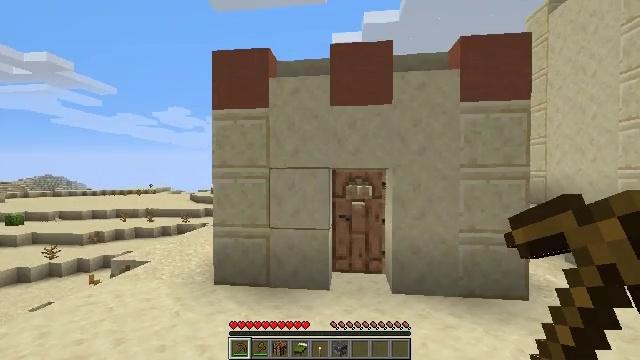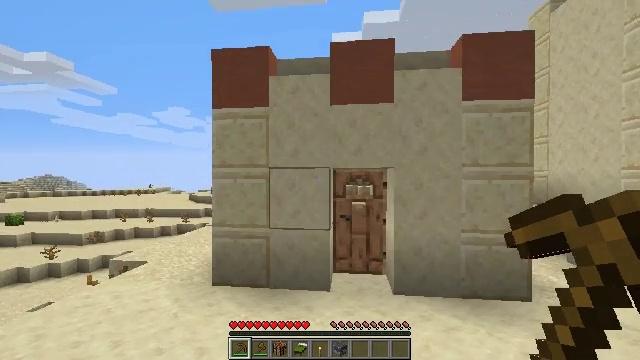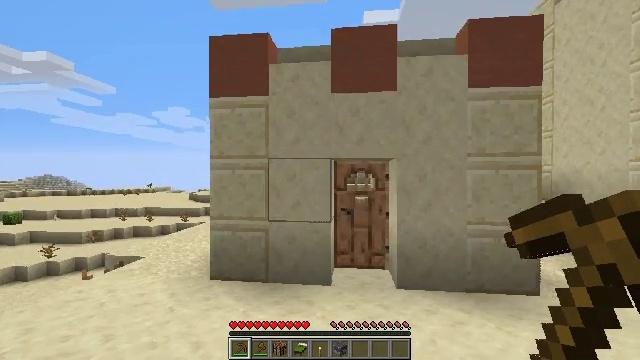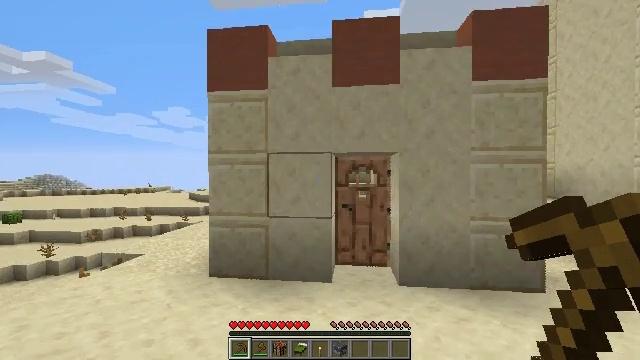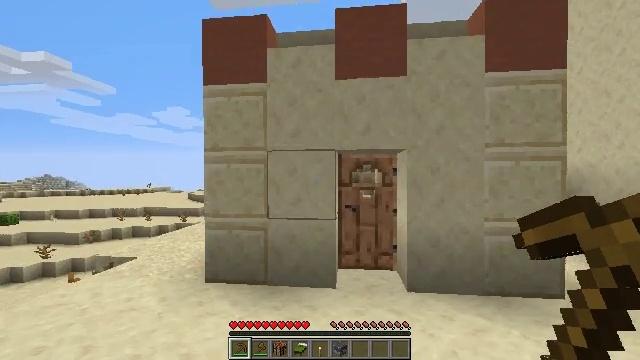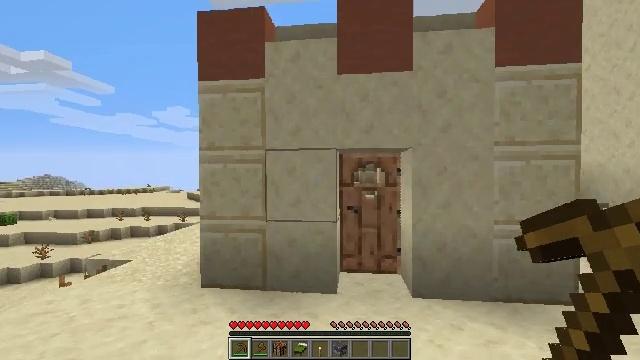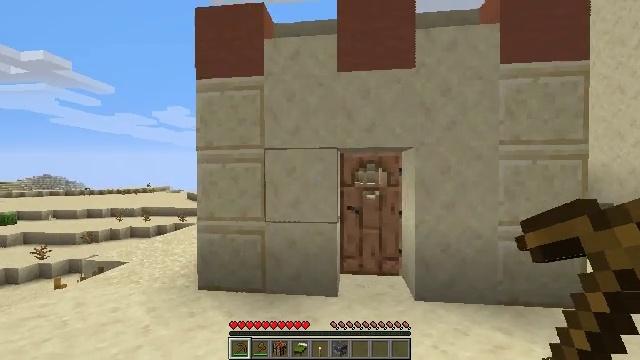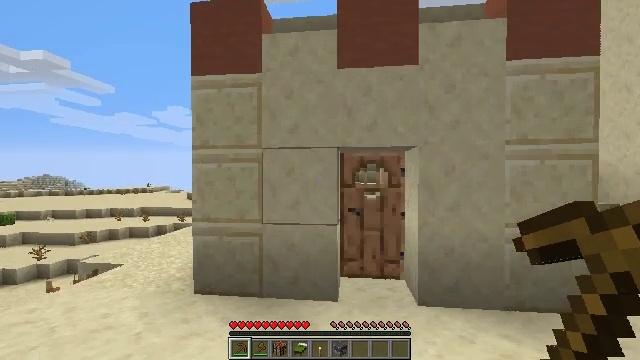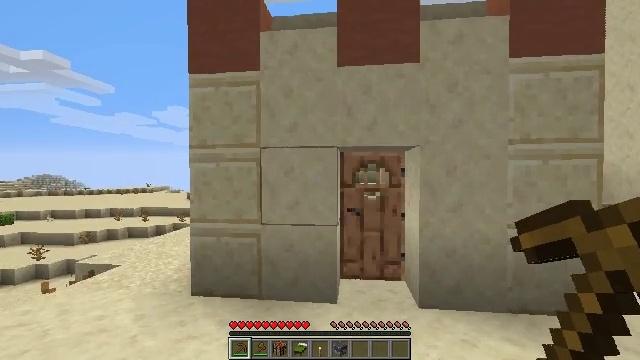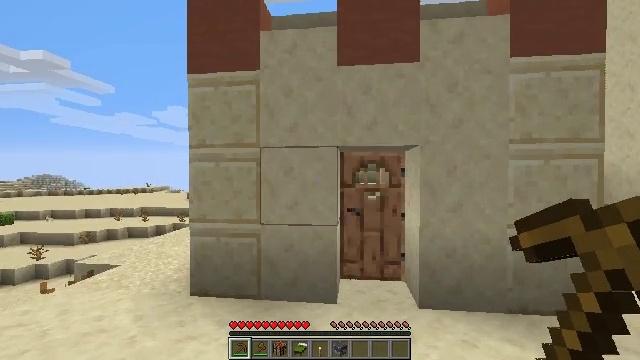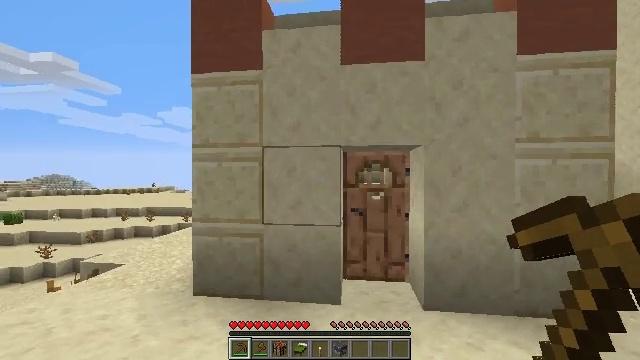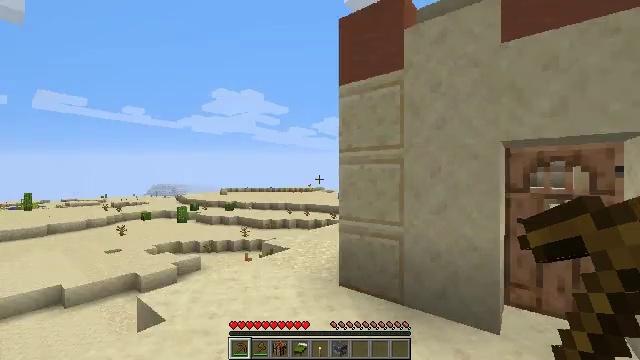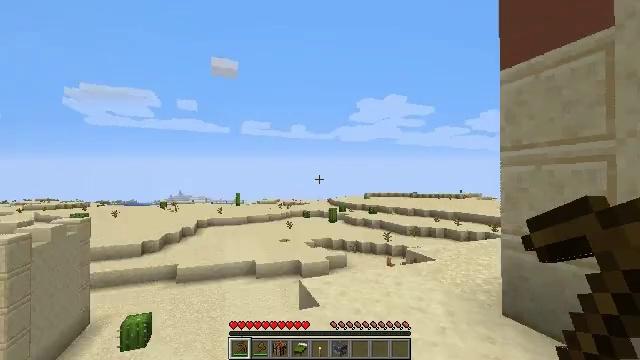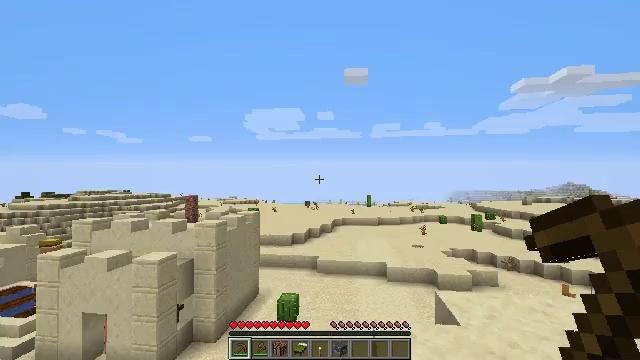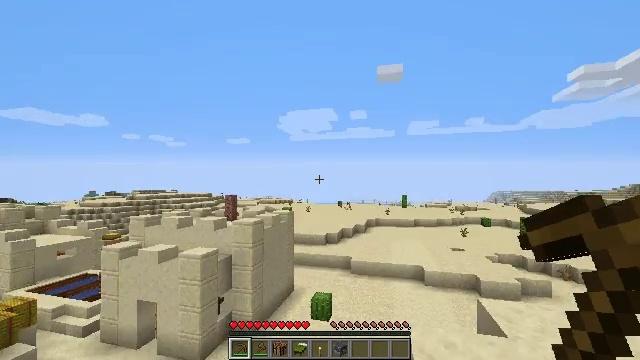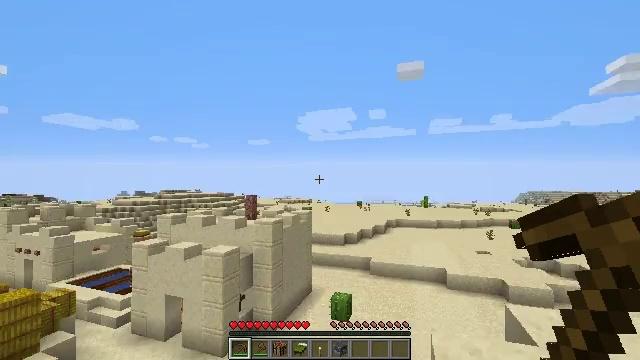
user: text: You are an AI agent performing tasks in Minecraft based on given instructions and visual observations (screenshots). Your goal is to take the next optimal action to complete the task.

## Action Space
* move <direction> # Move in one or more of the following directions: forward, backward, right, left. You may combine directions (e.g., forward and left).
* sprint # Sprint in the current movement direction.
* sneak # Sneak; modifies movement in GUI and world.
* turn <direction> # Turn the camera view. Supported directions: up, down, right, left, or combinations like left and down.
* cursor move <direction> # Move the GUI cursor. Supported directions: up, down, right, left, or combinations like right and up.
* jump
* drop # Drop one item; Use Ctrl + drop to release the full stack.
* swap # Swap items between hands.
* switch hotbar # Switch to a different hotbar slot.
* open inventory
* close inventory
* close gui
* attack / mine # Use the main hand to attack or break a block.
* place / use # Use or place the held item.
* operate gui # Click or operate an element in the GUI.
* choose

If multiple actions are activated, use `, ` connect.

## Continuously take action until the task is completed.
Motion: motion action
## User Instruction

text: Attack the chest to pick it up.
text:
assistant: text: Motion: move forward
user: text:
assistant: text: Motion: move forward
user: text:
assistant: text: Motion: move forward
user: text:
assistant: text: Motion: move forward
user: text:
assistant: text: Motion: move forward
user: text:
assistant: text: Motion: no_op
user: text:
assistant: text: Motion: no_op
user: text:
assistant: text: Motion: no_op
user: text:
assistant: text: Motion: no_op
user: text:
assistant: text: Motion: no_op
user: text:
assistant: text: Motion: turn left
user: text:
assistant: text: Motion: turn left and up
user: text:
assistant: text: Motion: turn left
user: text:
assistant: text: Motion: turn left
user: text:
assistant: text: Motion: turn left
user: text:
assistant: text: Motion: turn left
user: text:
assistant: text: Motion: turn left
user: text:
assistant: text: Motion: turn left
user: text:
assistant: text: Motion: turn left
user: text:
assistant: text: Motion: turn left
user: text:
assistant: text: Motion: turn left
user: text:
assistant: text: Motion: turn left
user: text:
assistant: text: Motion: turn left
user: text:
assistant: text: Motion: turn left and down
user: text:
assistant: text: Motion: turn left
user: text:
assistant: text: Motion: no_op
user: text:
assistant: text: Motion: no_op
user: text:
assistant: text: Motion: no_op
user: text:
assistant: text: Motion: no_op
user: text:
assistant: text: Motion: no_op